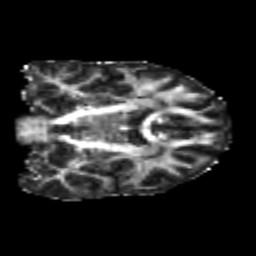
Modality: FA
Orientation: coronal
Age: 22
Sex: female
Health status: healthy
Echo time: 0.074 s